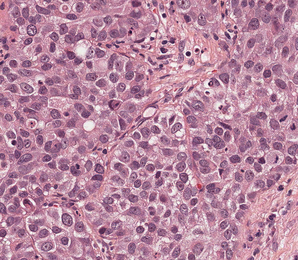
Tumor epithelial tissue: yes
Tumor-associated stroma tissue: yes
Normal tissue: no